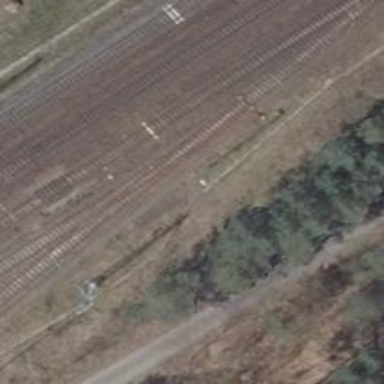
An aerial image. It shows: Railway switch with the turnout side on the right.